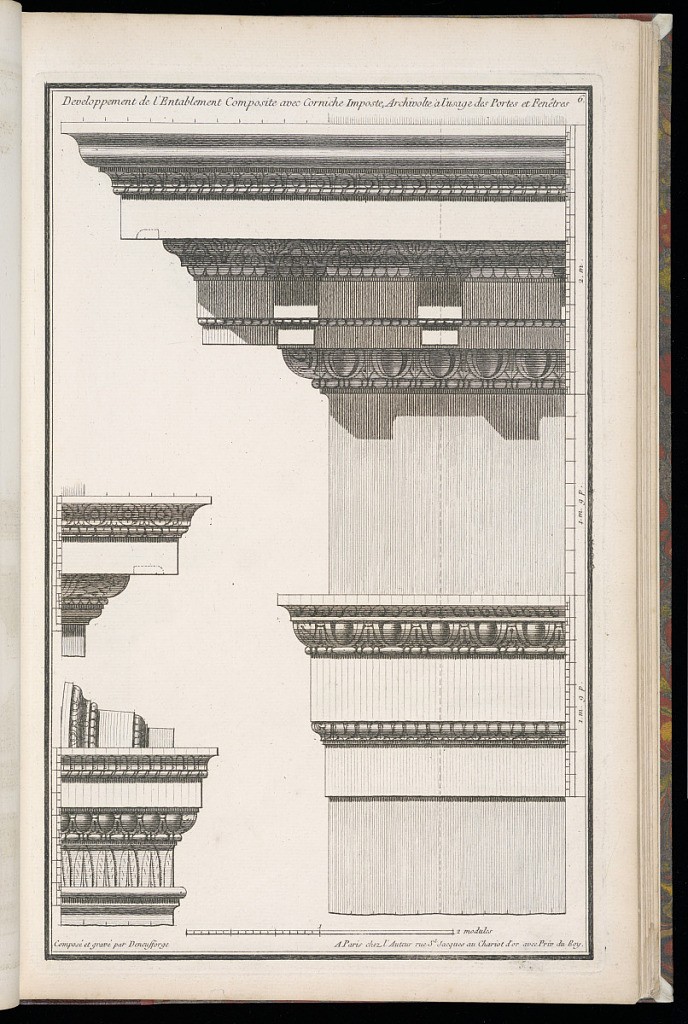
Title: Developpement de l'Entablement Composite avec Corniche, Imposte, Archivolte à l'usage des Portes et Fenêtres
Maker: Jean-François de Neufforge, Flemish, 1714–1791
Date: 1768
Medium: Engraving on paper
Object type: Print
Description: Façade and profiles of an entablature in the style of the Composite order. The plate is signed and numbered.